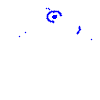
Particle: electron